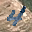
Label: 4